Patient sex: M
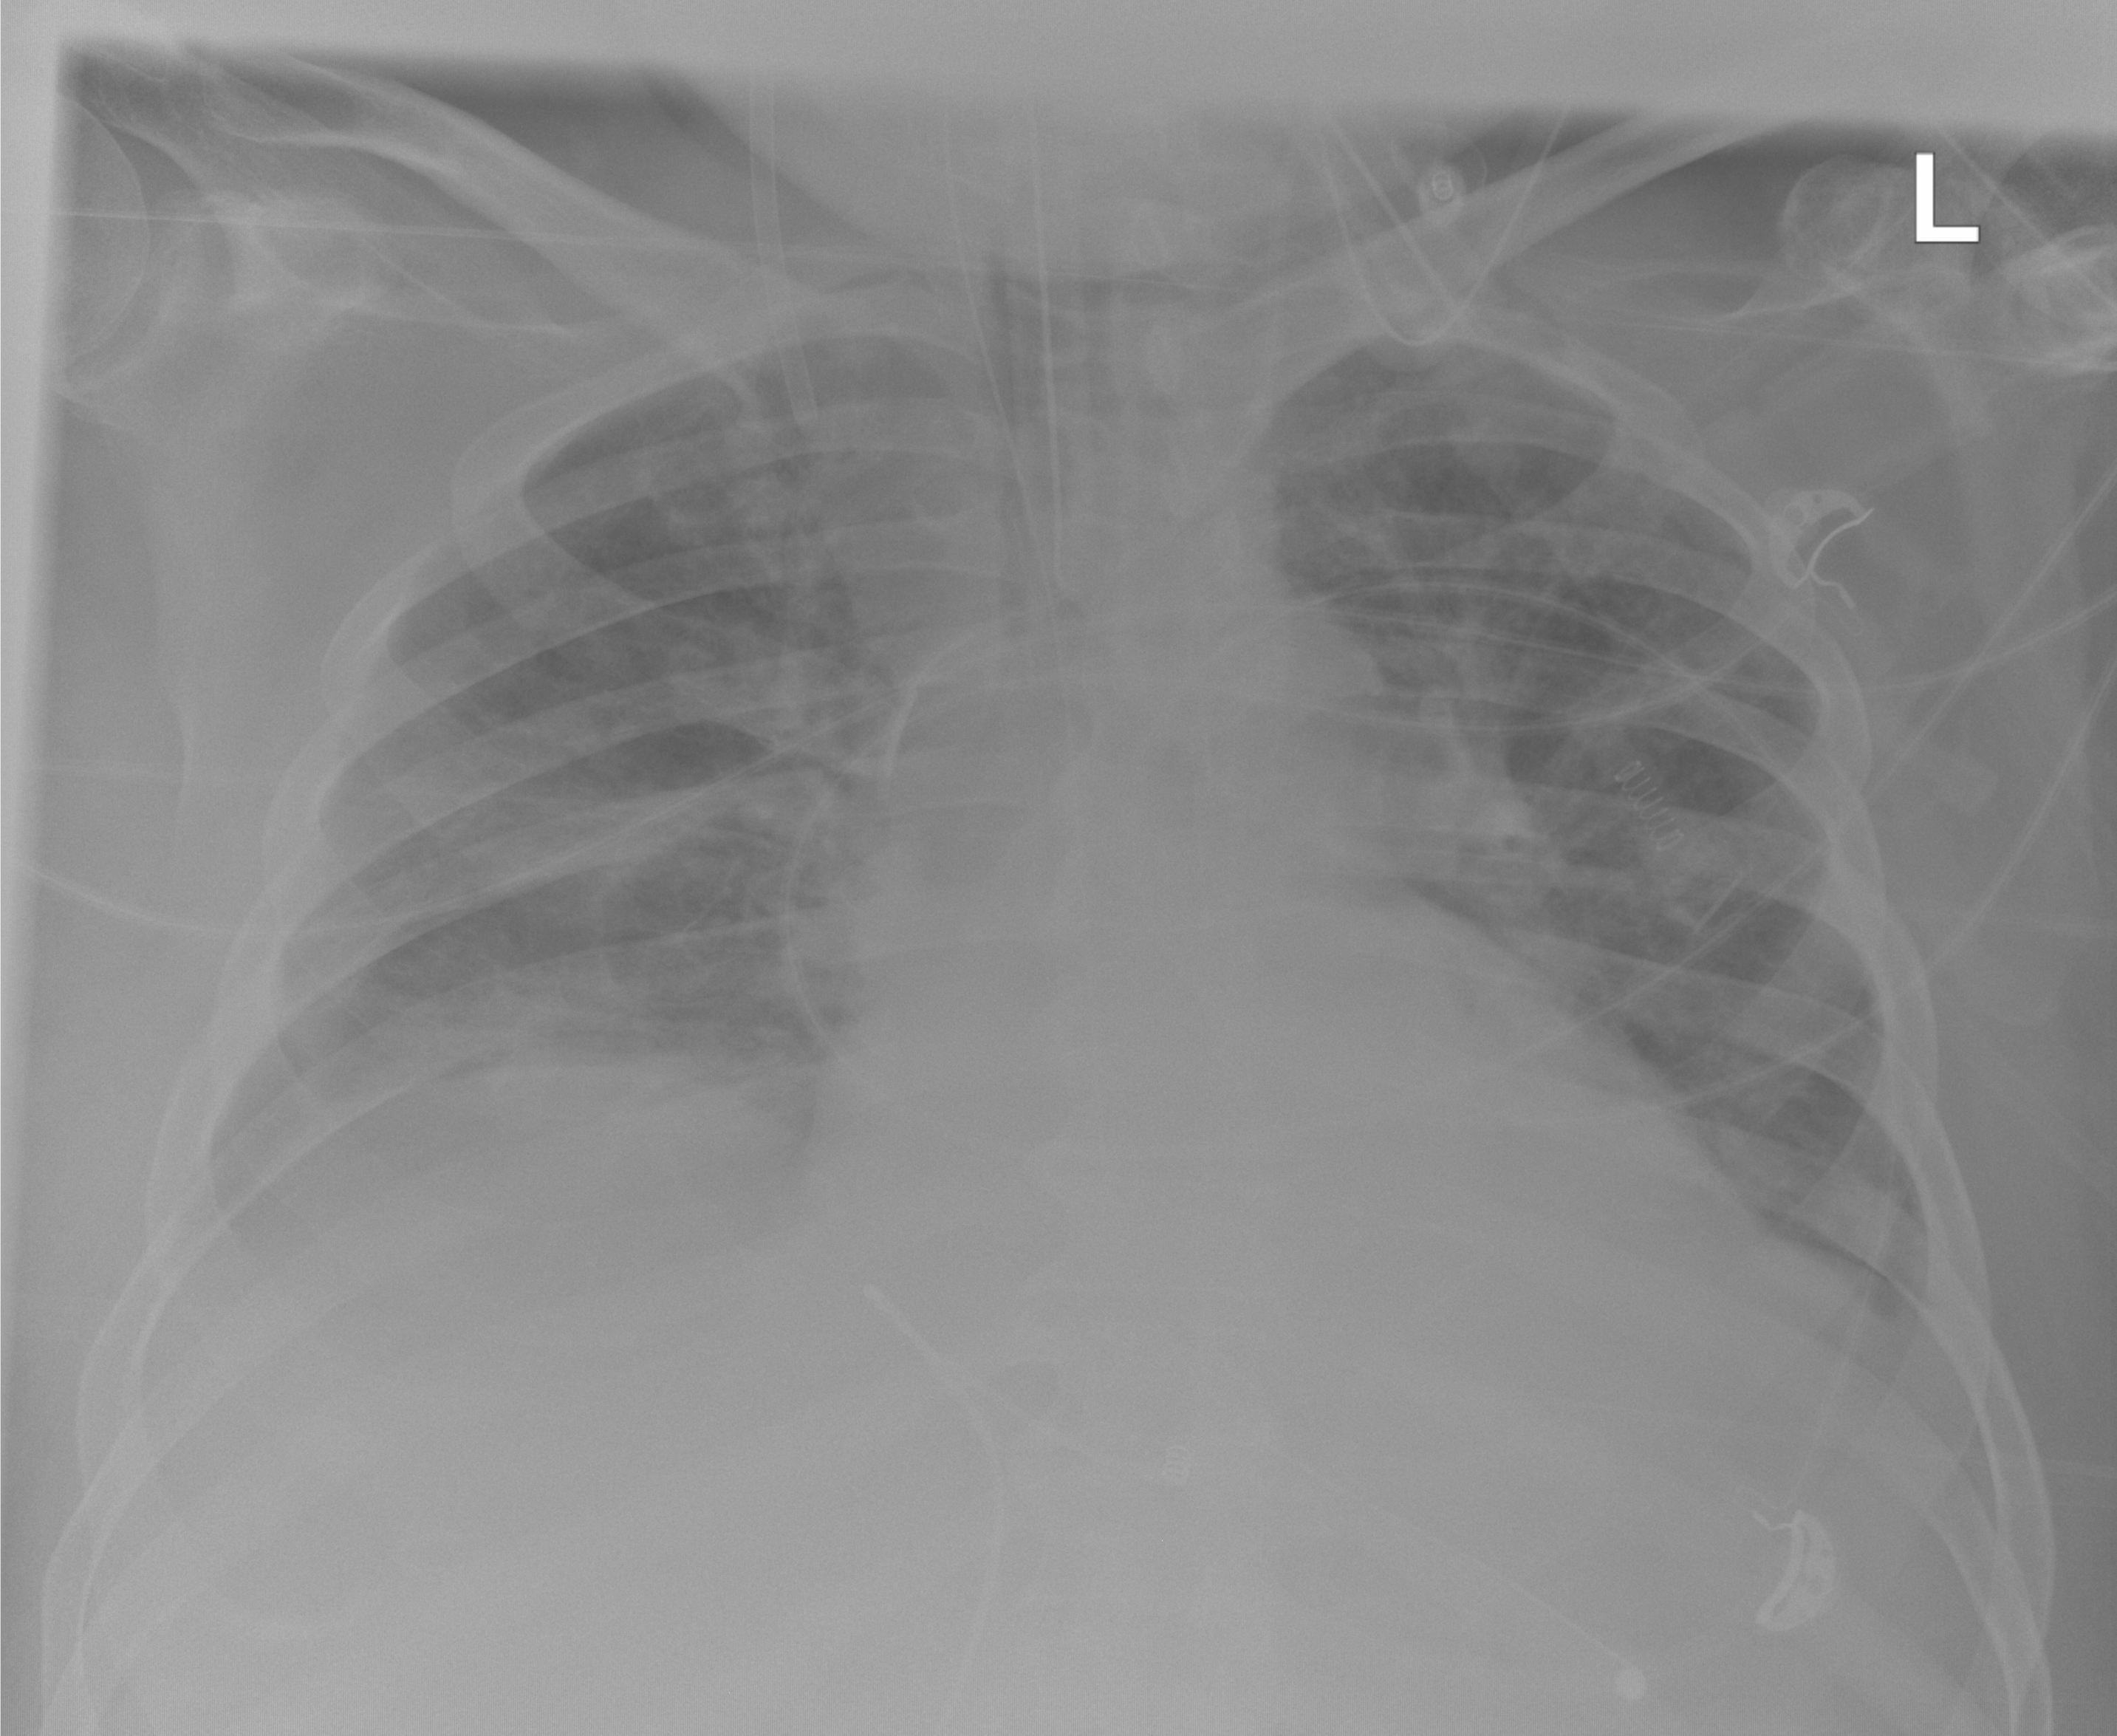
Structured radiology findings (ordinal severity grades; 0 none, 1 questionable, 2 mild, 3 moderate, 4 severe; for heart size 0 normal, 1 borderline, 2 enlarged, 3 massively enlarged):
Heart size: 1
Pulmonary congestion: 0
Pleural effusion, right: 0
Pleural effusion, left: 1
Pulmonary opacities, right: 1
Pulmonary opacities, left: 1
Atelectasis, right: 2
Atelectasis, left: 0